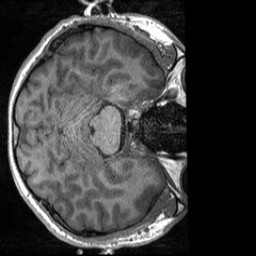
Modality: T1w
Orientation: axial
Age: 27
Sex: male
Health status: healthy
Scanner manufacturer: siemens
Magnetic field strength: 3 T
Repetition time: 2 s
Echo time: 0.00232 s